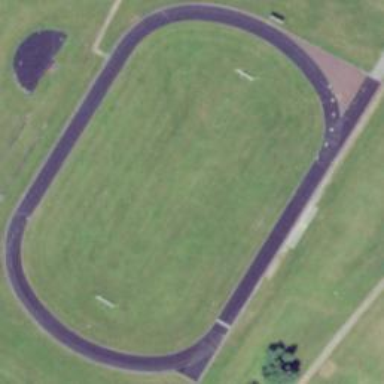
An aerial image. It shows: Stadium for athletics surrounded by fence.